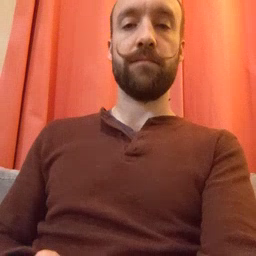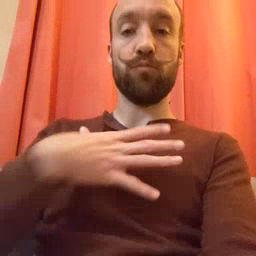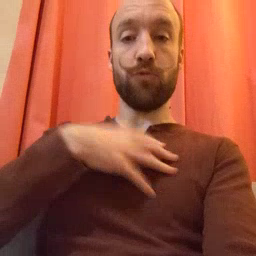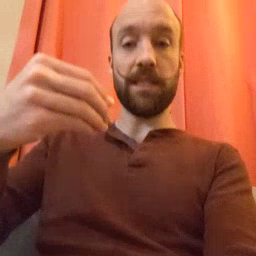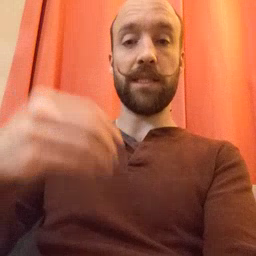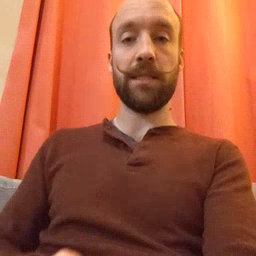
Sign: white